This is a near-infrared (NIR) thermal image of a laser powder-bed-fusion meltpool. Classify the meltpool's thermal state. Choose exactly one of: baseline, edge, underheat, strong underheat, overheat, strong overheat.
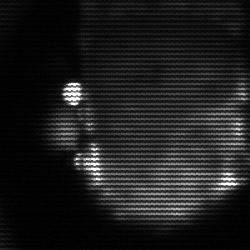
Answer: baseline